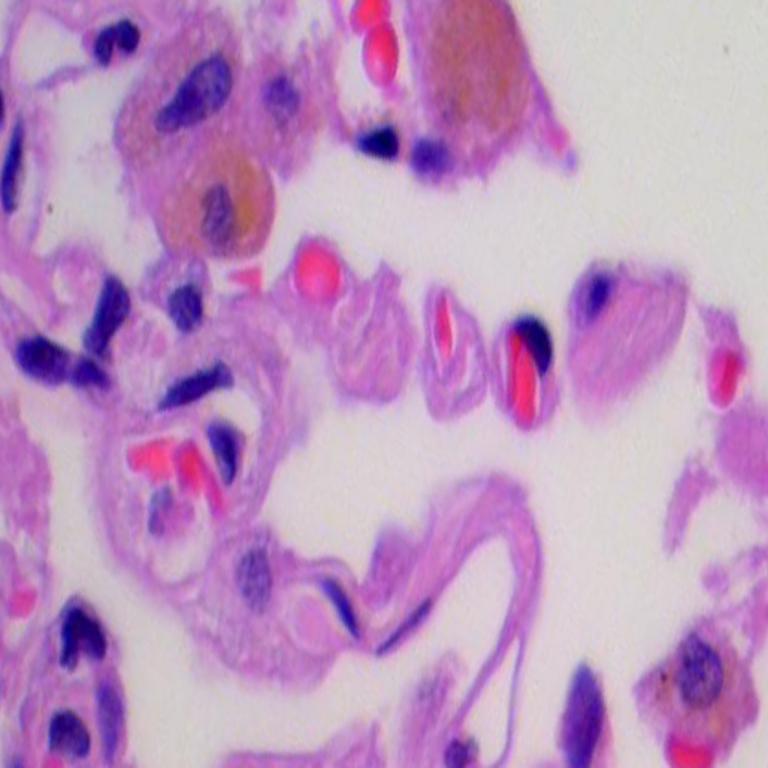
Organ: lung
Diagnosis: benign